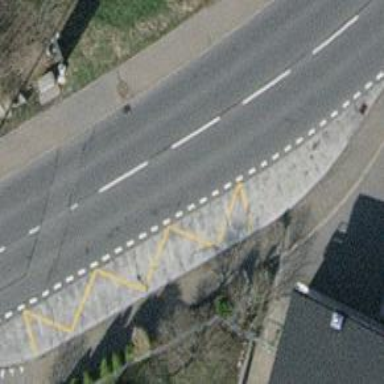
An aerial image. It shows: Bus stop with designated public transport stop position.